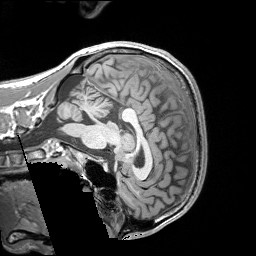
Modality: T1w
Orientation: sagittal
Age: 25
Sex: male
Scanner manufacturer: siemens
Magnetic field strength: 3 T
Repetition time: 1.9 s
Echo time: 0.00252 s